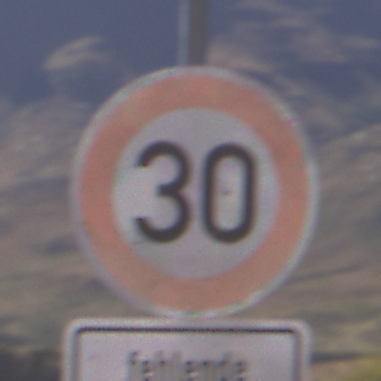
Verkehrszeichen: Geschwindigkeit30
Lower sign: HinweiseAufGefahrenDurchVerbaleAngabe7
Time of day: MorningAfternoon
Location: Outdoor (Nature)
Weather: Clear
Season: NotSpecified
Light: Natural